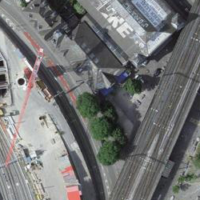
EUNIS habitat code: 57
Species observed at this site:
Tachymarptis melba
Corvus corone
Phylloscopus collybita
Erithacus rubecula
Passer domesticus
Cymbalaria muralis
Hedera helix
Columba palumbus